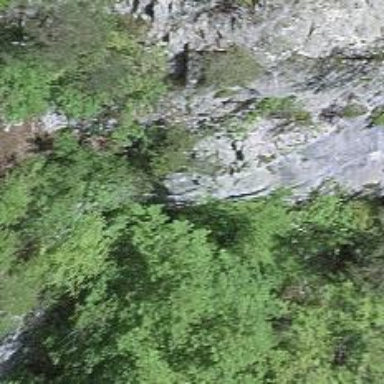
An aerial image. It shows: Cliff in nature.